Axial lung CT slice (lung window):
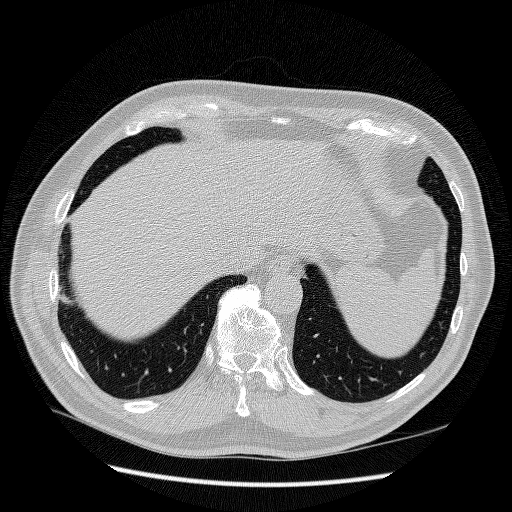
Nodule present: no